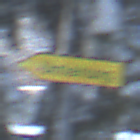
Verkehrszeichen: UmleitungswegweiserLinksweisend
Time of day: MorningAfternoon
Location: Outdoor (Nature)
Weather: Clear
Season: Winter
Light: Natural